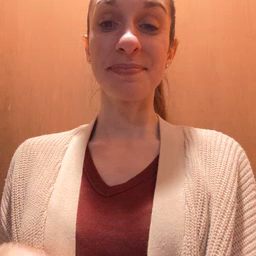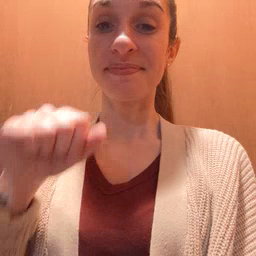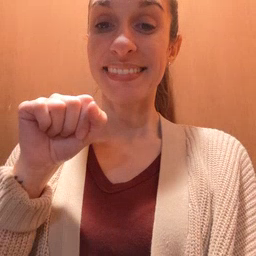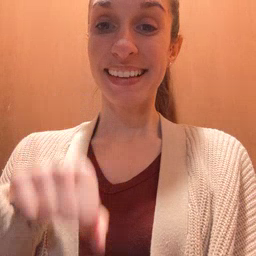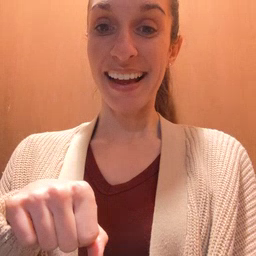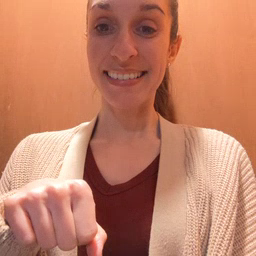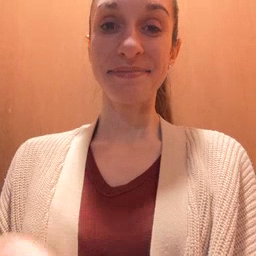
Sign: can